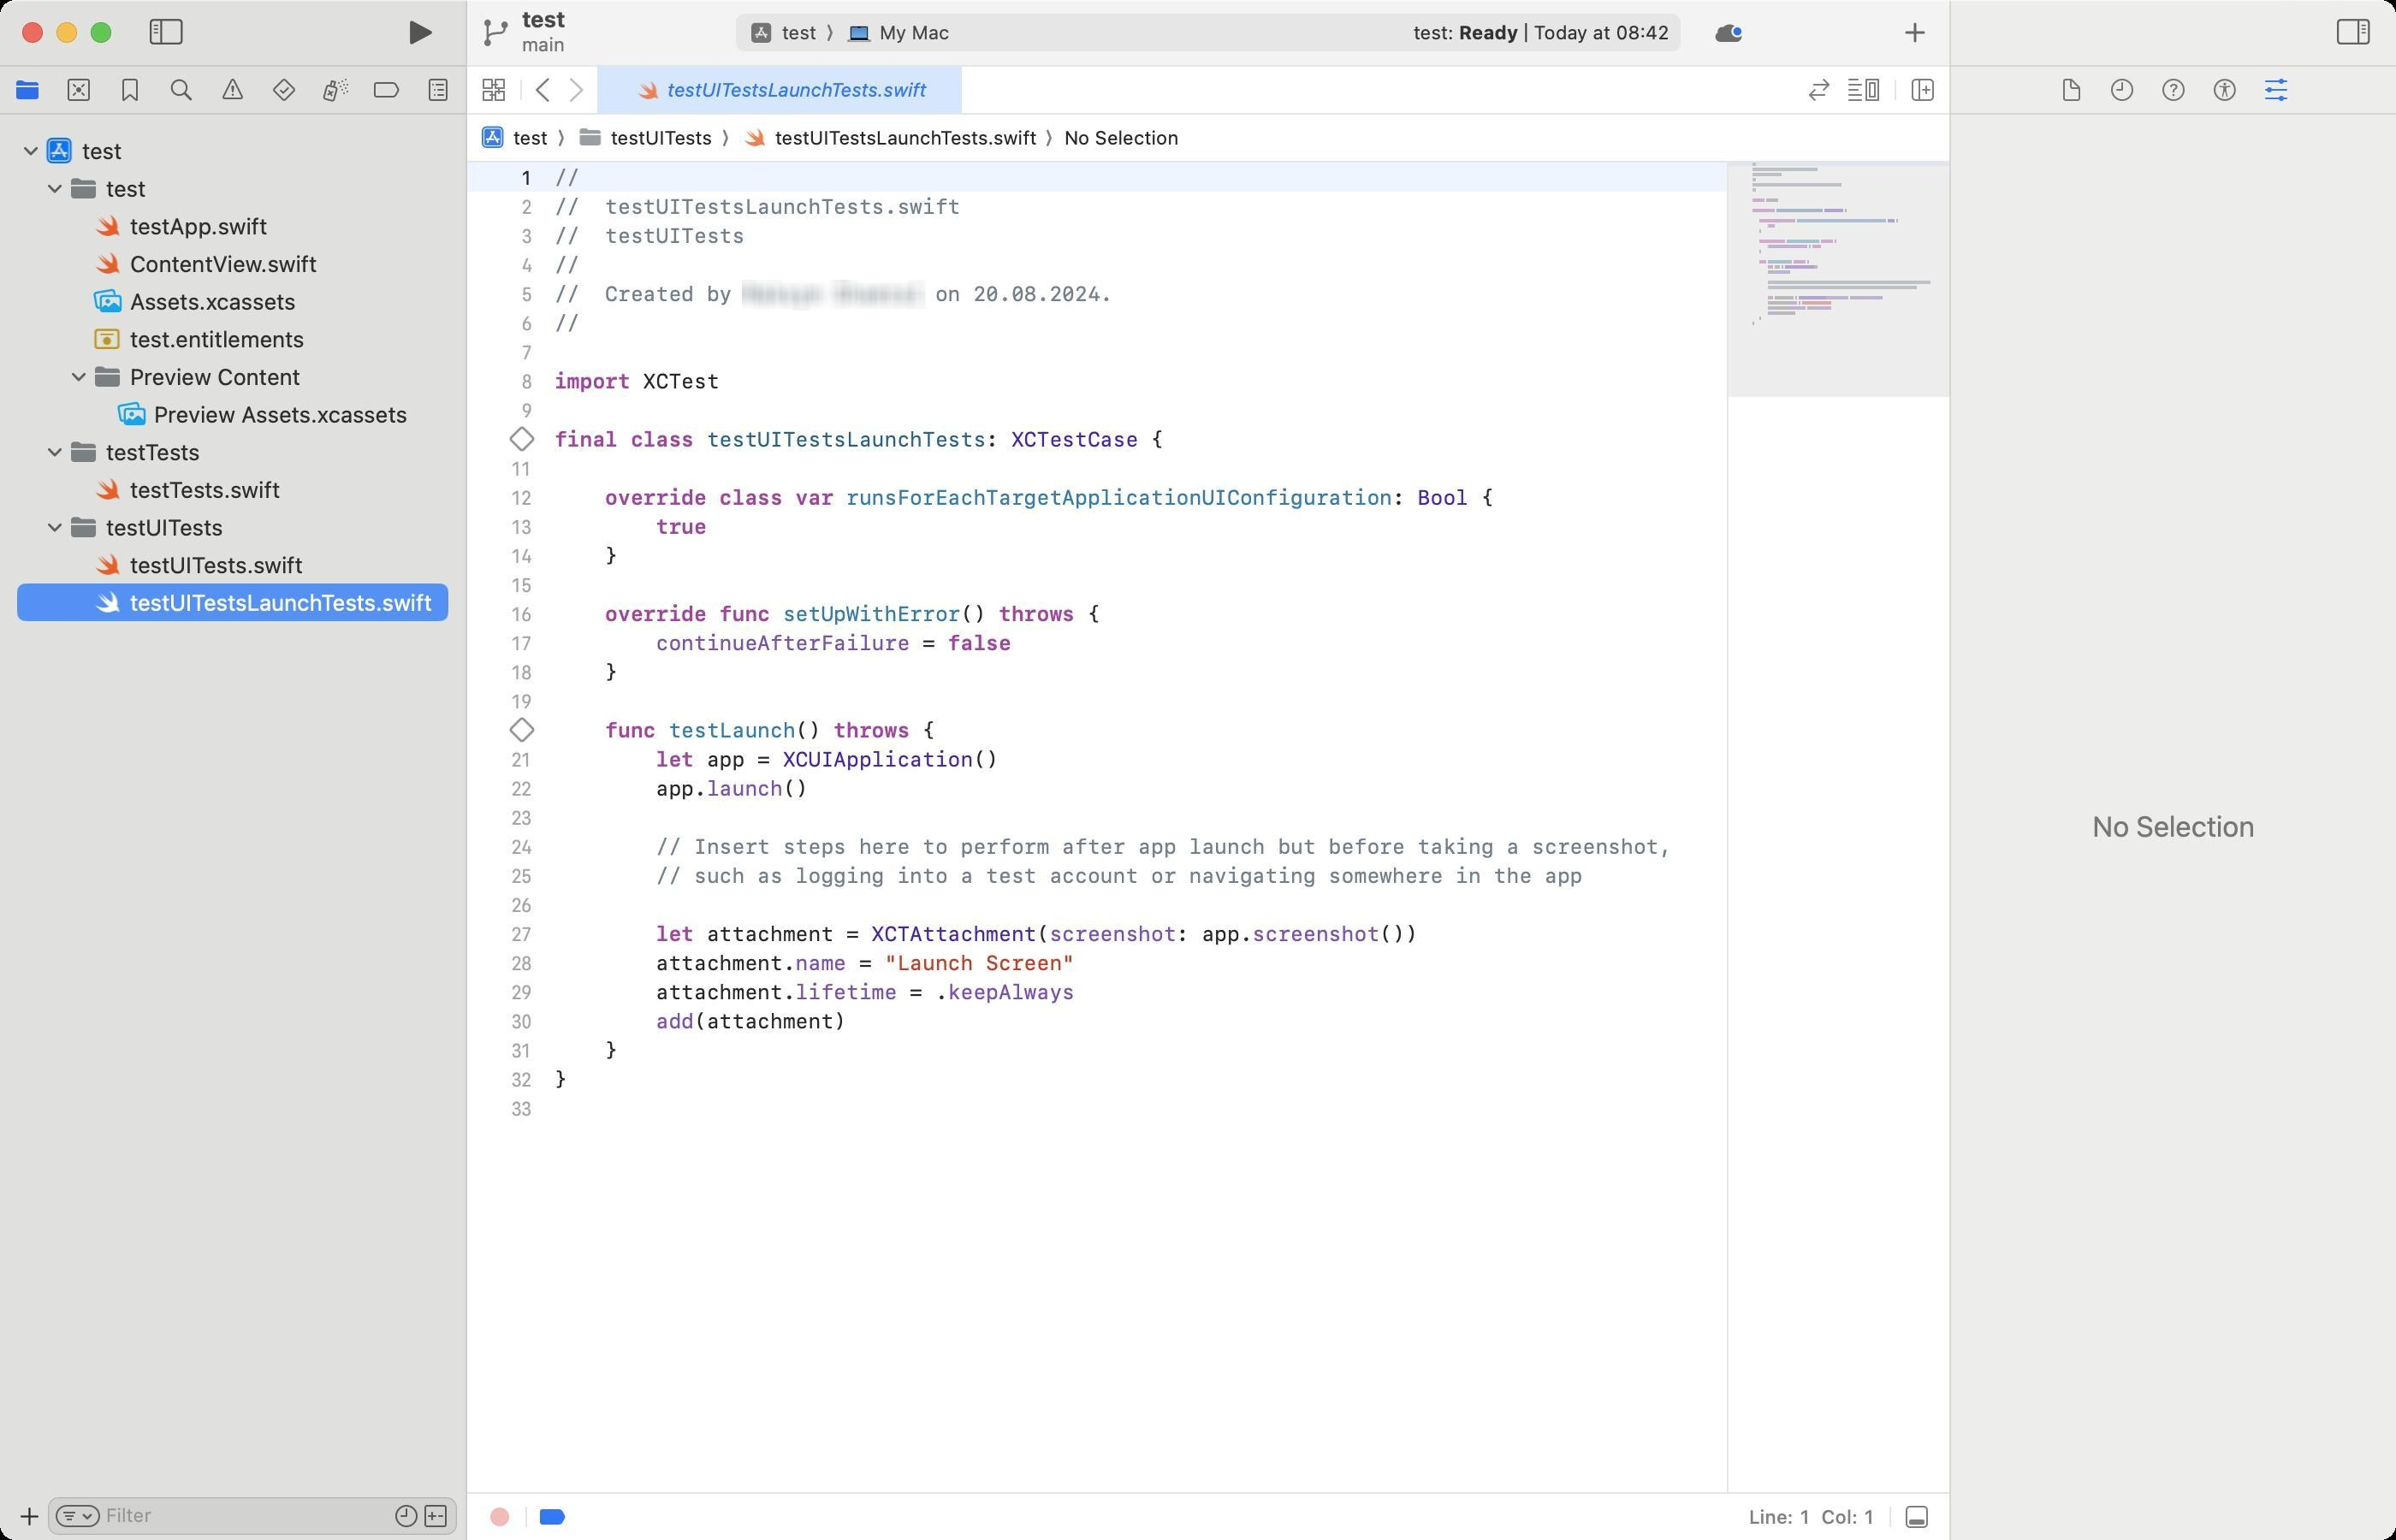
Accessibility tree:
{"name": "test_—_testUITestsLaunchTests.swift", "role": "AXWindow", "description": null, "role_description": "standard window", "value": null, "position": "164.00;127.00", "size": "1400;900", "children": [{"name": "test.xcodeproj", "role": "AXSplitGroup", "description": "/Users/[username]/Code/test/test/test.xcodeproj", "role_description": "split group", "value": null, "position": "0.00;0.00", "size": "1400;900", "children": [{"name": null, "role": "AXGroup", "description": "navigator", "role_description": "group", "value": null, "position": "0.00;0.00", "size": "272;900", "children": [{"name": "", "role": "AXRadioButton", "description": "Project", "role_description": "radio button", "value": 1, "position": "1.00;39.00", "size": "30;27", "children": []}, {"name": "", "role": "AXRadioButton", "description": "Source Control", "role_description": "radio button", "value": 0, "position": "31.00;39.00", "size": "30;27", "children": []}, {"name": "", "role": "AXRadioButton", "description": "Bookmarks", "role_description": "radio button", "value": 0, "position": "61.00;39.00", "size": "30;27", "children": []}, {"name": "", "role": "AXRadioButton", "description": "Find", "role_description": "radio button", "value": 0, "position": "91.00;39.00", "size": "30;27", "children": []}, {"name": "", "role": "AXRadioButton", "description": "Issues", "role_description": "radio button", "value": 0, "position": "121.00;39.00", "size": "30;27", "children": []}, {"name": "", "role": "AXRadioButton", "description": "Tests", "role_description": "radio button", "value": 0, "position": "151.00;39.00", "size": "30;27", "children": []}, {"name": "", "role": "AXRadioButton", "description": "Debug", "role_description": "radio button", "value": 0, "position": "181.00;39.00", "size": "30;27", "children": []}, {"name": "", "role": "AXRadioButton", "description": "Breakpoints", "role_description": "radio button", "value": 0, "position": "211.00;39.00", "size": "30;27", "children": []}, {"name": "", "role": "AXRadioButton", "description": "Reports", "role_description": "radio button", "value": 0, "position": "241.00;39.00", "size": "30;27", "children": []}, {"name": null, "role": "AXScrollArea", "description": null, "role_description": "scroll area", "value": null, "position": "0.00;67.00", "size": "272;805", "children": [{"name": null, "role": "AXOutline", "description": "Project Navigator", "role_description": "outline", "value": null, "position": "0.00;77.00", "size": "272;795", "children": [{"name": null, "role": "AXRow", "description": null, "role_description": "outline row", "value": null, "position": "0.00;77.00", "size": "272;22", "children": [{"name": null, "role": "AXCell", "description": null, "role_description": "cell", "value": null, "position": "10.00;77.00", "size": "252;22", "children": [{"name": "Project", "role": "AXImage", "description": "", "role_description": "", "value": null, "position": "25.75;78.50", "size": "19;18", "children": []}, {"name": null, "role": "AXTextField", "description": null, "role_description": "text field", "value": "test", "position": "46.00;80.00", "size": "210;16", "children": []}, {"name": null, "role": "AXDisclosureTriangle", "description": null, "role_description": "disclosure triangle", "value": 1, "position": "12.00;77.00", "size": "13;22", "children": []}]}]}, {"name": null, "role": "AXRow", "description": null, "role_description": "outline row", "value": null, "position": "0.00;99.00", "size": "272;22", "children": [{"name": null, "role": "AXCell", "description": null, "role_description": "cell", "value": null, "position": "10.00;99.00", "size": "252;22", "children": [{"name": "Group", "role": "AXImage", "description": "", "role_description": "", "value": null, "position": "40.00;103.00", "size": "18;14", "children": []}, {"name": null, "role": "AXTextField", "description": null, "role_description": "text field", "value": "test", "position": "60.00;102.00", "size": "196;16", "children": []}, {"name": null, "role": "AXDisclosureTriangle", "description": null, "role_description": "disclosure triangle", "value": 1, "position": "26.00;99.00", "size": "13;22", "children": []}]}]}, {"name": null, "role": "AXRow", "description": null, "role_description": "outline row", "value": null, "position": "0.00;121.00", "size": "272;22", "children": [{"name": null, "role": "AXCell", "description": null, "role_description": "cell", "value": null, "position": "10.00;121.00", "size": "252;22", "children": [{"name": "Swift_Source", "role": "AXImage", "description": "", "role_description": "", "value": null, "position": "54.75;124.00", "size": "17;15", "children": []}, {"name": null, "role": "AXTextField", "description": null, "role_description": "text field", "value": "testApp.swift", "position": "74.00;124.00", "size": "182;16", "children": []}]}]}, {"name": null, "role": "AXRow", "description": null, "role_description": "outline row", "value": null, "position": "0.00;143.00", "size": "272;22", "children": [{"name": null, "role": "AXCell", "description": null, "role_description": "cell", "value": null, "position": "10.00;143.00", "size": "252;22", "children": [{"name": "Swift_Source", "role": "AXImage", "description": "", "role_description": "", "value": null, "position": "54.75;146.00", "size": "17;15", "children": []}, {"name": null, "role": "AXTextField", "description": null, "role_description": "text field", "value": "ContentView.swift", "position": "74.00;146.00", "size": "182;16", "children": []}]}]}, {"name": null, "role": "AXRow", "description": null, "role_description": "outline row", "value": null, "position": "0.00;165.00", "size": "272;22", "children": [{"name": null, "role": "AXCell", "description": null, "role_description": "cell", "value": null, "position": "10.00;165.00", "size": "252;22", "children": [{"name": "Folder", "role": "AXImage", "description": "", "role_description": "", "value": null, "position": "53.00;167.50", "size": "20;16", "children": []}, {"name": null, "role": "AXTextField", "description": null, "role_description": "text field", "value": "Assets.xcassets", "position": "74.00;168.00", "size": "182;16", "children": []}]}]}, {"name": null, "role": "AXRow", "description": null, "role_description": "outline row", "value": null, "position": "0.00;187.00", "size": "272;22", "children": [{"name": null, "role": "AXCell", "description": null, "role_description": "cell", "value": null, "position": "10.00;187.00", "size": "252;22", "children": [{"name": "Entitlements_File", "role": "AXImage", "description": "", "role_description": "", "value": null, "position": "53.75;191.00", "size": "19;14", "children": []}, {"name": null, "role": "AXTextField", "description": null, "role_description": "text field", "value": "test.entitlements", "position": "74.00;190.00", "size": "182;16", "children": []}]}]}, {"name": null, "role": "AXRow", "description": null, "role_description": "outline row", "value": null, "position": "0.00;209.00", "size": "272;22", "children": [{"name": null, "role": "AXCell", "description": null, "role_description": "cell", "value": null, "position": "10.00;209.00", "size": "252;22", "children": [{"name": "Group", "role": "AXImage", "description": "", "role_description": "", "value": null, "position": "54.00;213.00", "size": "18;14", "children": []}, {"name": null, "role": "AXTextField", "description": null, "role_description": "text field", "value": "Preview Content", "position": "74.00;212.00", "size": "182;16", "children": []}, {"name": null, "role": "AXDisclosureTriangle", "description": null, "role_description": "disclosure triangle", "value": 1, "position": "40.00;209.00", "size": "13;22", "children": []}]}]}, {"name": null, "role": "AXRow", "description": null, "role_description": "outline row", "value": null, "position": "0.00;231.00", "size": "272;22", "children": [{"name": null, "role": "AXCell", "description": null, "role_description": "cell", "value": null, "position": "10.00;231.00", "size": "252;22", "children": [{"name": "Folder", "role": "AXImage", "description": "", "role_description": "", "value": null, "position": "67.00;233.50", "size": "20;16", "children": []}, {"name": null, "role": "AXTextField", "description": null, "role_description": "text field", "value": "Preview Assets.xcassets", "position": "88.00;234.00", "size": "168;16", "children": []}]}]}, {"name": null, "role": "AXRow", "description": null, "role_description": "outline row", "value": null, "position": "0.00;253.00", "size": "272;22", "children": [{"name": null, "role": "AXCell", "description": null, "role_description": "cell", "value": null, "position": "10.00;253.00", "size": "252;22", "children": [{"name": "Group", "role": "AXImage", "description": "", "role_description": "", "value": null, "position": "40.00;257.00", "size": "18;14", "children": []}, {"name": null, "role": "AXTextField", "description": null, "role_description": "text field", "value": "testTests", "position": "60.00;256.00", "size": "196;16", "children": []}, {"name": null, "role": "AXDisclosureTriangle", "description": null, "role_description": "disclosure triangle", "value": 1, "position": "26.00;253.00", "size": "13;22", "children": []}]}]}, {"name": null, "role": "AXRow", "description": null, "role_description": "outline row", "value": null, "position": "0.00;275.00", "size": "272;22", "children": [{"name": null, "role": "AXCell", "description": null, "role_description": "cell", "value": null, "position": "10.00;275.00", "size": "252;22", "children": [{"name": "Swift_Source", "role": "AXImage", "description": "", "role_description": "", "value": null, "position": "54.75;278.00", "size": "17;15", "children": []}, {"name": null, "role": "AXTextField", "description": null, "role_description": "text field", "value": "testTests.swift", "position": "74.00;278.00", "size": "182;16", "children": []}]}]}, {"name": null, "role": "AXRow", "description": null, "role_description": "outline row", "value": null, "position": "0.00;297.00", "size": "272;22", "children": [{"name": null, "role": "AXCell", "description": null, "role_description": "cell", "value": null, "position": "10.00;297.00", "size": "252;22", "children": [{"name": "Group", "role": "AXImage", "description": "", "role_description": "", "value": null, "position": "40.00;301.00", "size": "18;14", "children": []}, {"name": null, "role": "AXTextField", "description": null, "role_description": "text field", "value": "testUITests", "position": "60.00;300.00", "size": "196;16", "children": []}, {"name": null, "role": "AXDisclosureTriangle", "description": null, "role_description": "disclosure triangle", "value": 1, "position": "26.00;297.00", "size": "13;22", "children": []}]}]}, {"name": null, "role": "AXRow", "description": null, "role_description": "outline row", "value": null, "position": "0.00;319.00", "size": "272;22", "children": [{"name": null, "role": "AXCell", "description": null, "role_description": "cell", "value": null, "position": "10.00;319.00", "size": "252;22", "children": [{"name": "Swift_Source", "role": "AXImage", "description": "", "role_description": "", "value": null, "position": "54.75;322.00", "size": "17;15", "children": []}, {"name": null, "role": "AXTextField", "description": null, "role_description": "text field", "value": "testUITests.swift", "position": "74.00;322.00", "size": "182;16", "children": []}]}]}, {"name": null, "role": "AXRow", "description": null, "role_description": "outline row", "value": null, "position": "0.00;341.00", "size": "272;22", "children": [{"name": null, "role": "AXCell", "description": null, "role_description": "cell", "value": null, "position": "10.00;341.00", "size": "252;22", "children": [{"name": "Swift_Source", "role": "AXImage", "description": "", "role_description": "", "value": null, "position": "54.75;344.00", "size": "17;15", "children": []}, {"name": null, "role": "AXTextField", "description": null, "role_description": "text field", "value": "testUITestsLaunchTests.swift", "position": "74.00;344.00", "size": "182;16", "children": []}]}]}, {"name": null, "role": "AXColumn", "description": null, "role_description": "column", "value": null, "position": "10.00;77.00", "size": "252;795", "children": []}]}]}, {"name": null, "role": "AXTextField", "description": "Project navigator filter", "role_description": "search text field", "value": null, "position": "28.00;875.00", "size": "239;22", "children": [{"name": "Recent_files", "role": "AXCheckBox", "description": null, "role_description": "toggle button", "value": 0, "position": "229.00;876.00", "size": "17;20", "children": []}, {"name": "Files_with_source-control_status", "role": "AXCheckBox", "description": null, "role_description": "toggle button", "value": 0, "position": "246.00;876.00", "size": "17;20", "children": []}, {"name": "", "role": "AXUnknown", "description": "cancel", "role_description": "unknown", "value": null, "position": "-164.00;968.00", "size": "11;22", "children": [{"name": "", "role": "AXButton", "description": "cancel", "role_description": "button", "value": null, "position": "-164.00;968.00", "size": "11;22", "children": []}]}, {"name": null, "role": "AXButton", "description": "Icon View Drop Down", "role_description": "button", "value": null, "position": "47.50;884.00", "size": "7;4", "children": []}]}, {"name": "", "role": "AXMenuButton", "description": null, "role_description": "menu button", "value": null, "position": "2.00;876.00", "size": "26;20", "children": []}]}, {"name": null, "role": "AXSplitter", "description": null, "role_description": "splitter", "value": 272.0, "position": "272.00;38.00", "size": "1;862", "children": []}, {"name": null, "role": "AXGroup", "description": "editor area", "role_description": "group", "value": null, "position": "273.00;0.00", "size": "866;900", "children": [{"name": null, "role": "AXSplitGroup", "description": null, "role_description": "split group", "value": null, "position": "273.00;0.00", "size": "866;900", "children": [{"name": null, "role": "AXSplitGroup", "description": null, "role_description": "split group", "value": null, "position": "273.00;0.00", "size": "866;900", "children": [{"name": null, "role": "AXGroup", "description": "testUITestsLaunchTests.swift", "role_description": "group", "value": null, "position": "273.00;0.00", "size": "866;900", "children": [{"name": null, "role": "AXGroup", "description": "testUITestsLaunchTests.swift", "role_description": "group", "value": null, "position": "273.00;0.00", "size": "866;900", "children": [{"name": null, "role": "AXSplitGroup", "description": null, "role_description": "split group", "value": null, "position": "273.00;0.00", "size": "866;900", "children": [{"name": null, "role": "AXScrollArea", "description": null, "role_description": "scroll area", "value": null, "position": "273.00;95.00", "size": "866;777", "children": [{"name": null, "role": "AXTextArea", "description": "Source Editor", "role_description": "text entry area", "value": "//\n//  testUITestsLaunchTests.swift\n//  testUITests\n//\n//  Created by [name] [surname] on 20.08.2024.\n//\n\nimport XCTest\n\nfinal class testUITestsLaunchTests: XCTestCase {\n\n    override class var runsForEachTargetApplicationUIConfiguration: Bool {\n        true\n    }\n\n    override func setUpWithError() throws {\n        continueAfterFailure = false\n    }\n\n    func testLaunch() throws {\n        let app = XCUIApplication()\n        app.launch()\n\n        // Insert steps here to perform after app launch but before taking a screenshot,\n        // such as logging into a test account or navigating somewhere in the app\n\n        let attachment = XCTAttachment(screenshot: app.screenshot())\n        attachment.name = \"Launch Screen\"\n        attachment.lifetime = .keepAlways\n        add(attachment)\n    }\n}\n", "position": "273.00;94.00", "size": "866;952", "children": []}, {"name": null, "role": "AXScrollBar", "description": null, "role_description": "scroll bar", "value": 0.005730659235268831, "position": "1123.00;95.00", "size": "16;777", "children": [{"name": null, "role": "AXValueIndicator", "description": null, "role_description": "value indicator", "value": 0.005730659235268831, "position": "1127.00;96.50", "size": "12;649", "children": []}, {"name": null, "role": "AXButton", "description": null, "role_description": "increment arrow button", "value": null, "position": "1123.00;95.00", "size": "0;0", "children": []}, {"name": null, "role": "AXButton", "description": null, "role_description": "decrement arrow button", "value": null, "position": "1123.00;95.00", "size": "0;0", "children": []}, {"name": null, "role": "AXButton", "description": null, "role_description": "increment page button", "value": null, "position": "1127.00;746.00", "size": "12;126", "children": []}, {"name": null, "role": "AXButton", "description": null, "role_description": "decrement page button", "value": null, "position": "1127.00;95.00", "size": "12;2", "children": []}]}, {"name": null, "role": "AXGroup", "description": "Source Editor Gutter", "role_description": "group", "value": null, "position": "284.00;94.00", "size": "30;952", "children": [{"name": null, "role": "AXButton", "description": "Annotation Line 10: Line: 10", "role_description": "button", "value": "No result", "position": "297.00;248.00", "size": "16;17", "children": []}, {"name": null, "role": "AXButton", "description": "Annotation Line 20: Line: 20", "role_description": "button", "value": "No result", "position": "297.00;418.00", "size": "16;17", "children": []}]}, {"name": null, "role": "AXGroup", "description": "Source Editor Change Gutter", "role_description": "group", "value": null, "position": "273.00;94.00", "size": "11;952", "children": []}, {"name": null, "role": "AXGroup", "description": "Source Editor Minimap", "role_description": "group", "value": null, "position": "1009.00;0.00", "size": "130;900", "children": [{"name": "Minimap_Landmark", "role": "AXStaticText", "description": "testUITestsLaunchTests", "role_description": "text", "value": null, "position": "1024.00;119.00", "size": "110;11", "children": []}, {"name": "Minimap_Landmark", "role": "AXStaticText", "description": "runsForEachTargetApplicationUIConfiguration", "role_description": "text", "value": null, "position": "1028.00;125.00", "size": "106;11", "children": []}, {"name": "Minimap_Landmark", "role": "AXStaticText", "description": "setUpWithError()", "role_description": "text", "value": null, "position": "1028.00;137.00", "size": "106;11", "children": []}, {"name": "Minimap_Landmark", "role": "AXStaticText", "description": "testLaunch()", "role_description": "text", "value": null, "position": "1028.00;149.00", "size": "106;11", "children": []}]}]}]}, {"name": null, "role": "AXGroup", "description": "Jump Bar", "role_description": "group", "value": null, "position": "273.00;67.00", "size": "866;28", "children": [{"name": null, "role": "AXPopUpButton", "description": null, "role_description": "pop up button", "value": "test", "position": "273.00;67.00", "size": "62;27", "children": []}, {"name": null, "role": "AXPopUpButton", "description": null, "role_description": "pop up button", "value": "testUITests", "position": "335.00;67.00", "size": "96;27", "children": []}, {"name": null, "role": "AXPopUpButton", "description": null, "role_description": "pop up button", "value": "testUITestsLaunchTests.swift", "position": "431.00;67.00", "size": "189;27", "children": []}, {"name": null, "role": "AXPopUpButton", "description": null, "role_description": "pop up button", "value": "No Selection", "position": "620.00;67.00", "size": "83;27", "children": []}]}]}, {"name": null, "role": "AXGroup", "description": "Tab Bar", "role_description": "group", "value": null, "position": "273.00;39.00", "size": "866;28", "children": [{"name": "Tab_bar,_1_tab", "role": "AXTabGroup", "description": "tab bar", "role_description": "tab group", "value": "{\n    \"name\": \"testUITestsLaunchTests.swift\",\n    \"role\": \"AXRadioButton\",\n    \"description\": null,\n    \"role_description\": \"tab\",\n    \"value\": true,\n    \"position\": \"349.00;39.00\",\n    \"size\": \"213;27\",\n    \"children\": [\n        {\n            \"name\": \"close_tab\",\n            \"role\": \"AXButton\",\n            \"description\": \"Close\",\n            \"role_description\": \"button\",\n            \"value\": null,\n            \"position\": \"353.00;44.50\",\n            \"size\": \"16;16\",\n            \"children\": [\n                {\n                    \"name\": \"close_tab\",\n                    \"role\": \"AXButton\",\n                    \"description\": \"Close\",\n                    \"role_description\": \"button\",\n                    \"value\": null,\n                    \"position\": \"353.00;44.50\",\n                    \"size\": \"16;16\",\n                    \"children\": []\n                }\n            ]\n        }\n    ]\n}", "position": "349.00;39.00", "size": "700;27", "children": [{"name": null, "role": "AXScrollArea", "description": null, "role_description": "scroll area", "value": null, "position": "349.00;39.00", "size": "700;27", "children": [{"name": "testUITestsLaunchTests.swift", "role": "AXRadioButton", "description": null, "role_description": "tab", "value": true, "position": "349.00;39.00", "size": "213;27", "children": [{"name": "close_tab", "role": "AXButton", "description": "Close", "role_description": "button", "value": null, "position": "353.00;44.50", "size": "16;16", "children": [{"name": "close_tab", "role": "AXButton", "description": "Close", "role_description": "button", "value": null, "position": "353.00;44.50", "size": "16;16", "children": []}]}]}]}]}, {"name": "", "role": "AXButton", "description": "Related Items", "role_description": "button", "value": null, "position": "277.00;39.00", "size": "23;27", "children": []}, {"name": "", "role": "AXButton", "description": "Go Back", "role_description": "button", "value": null, "position": "309.00;39.00", "size": "18;27", "children": []}, {"name": "", "role": "AXButton", "description": "Go Forward", "role_description": "button", "value": null, "position": "327.00;39.00", "size": "18;27", "children": []}, {"name": "", "role": "AXCheckBox", "description": "Code Review", "role_description": "toggle button", "value": "0", "position": "1051.00;39.00", "size": "24;27", "children": []}, {"name": "", "role": "AXButton", "description": "editor options", "role_description": "button", "value": null, "position": "1075.00;39.00", "size": "28;27", "children": []}, {"name": "", "role": "AXButton", "description": "Add Editor on Right", "role_description": "button", "value": null, "position": "1112.00;39.00", "size": "23;27", "children": []}]}]}]}, {"name": null, "role": "AXGroup", "description": "debug bar", "role_description": "group", "value": null, "position": "273.00;873.00", "size": "866;27", "children": [{"name": "", "role": "AXButton", "description": "Record UI Test", "role_description": "button", "value": null, "position": "277.00;873.00", "size": "30;27", "children": []}, {"name": "", "role": "AXCheckBox", "description": "Breakpoints", "role_description": "toggle button", "value": 1, "position": "308.00;873.00", "size": "30;27", "children": []}, {"name": null, "role": "AXStaticText", "description": null, "role_description": "text", "value": "Line: 1  Col: 1", "position": "1020.00;879.50", "size": "78;14", "children": []}, {"name": "", "role": "AXButton", "description": "show debug area", "role_description": "button", "value": null, "position": "1105.00;873.00", "size": "30;27", "children": []}]}]}]}, {"name": null, "role": "AXSplitter", "description": null, "role_description": "splitter", "value": 866.0, "position": "1139.00;38.00", "size": "1;862", "children": []}, {"name": null, "role": "AXGroup", "description": "inspector", "role_description": "group", "value": null, "position": "1140.00;0.00", "size": "260;900", "children": [{"name": null, "role": "AXScrollArea", "description": null, "role_description": "scroll area", "value": null, "position": "1140.00;66.00", "size": "260;834", "children": [{"name": null, "role": "AXGroup", "description": null, "role_description": "group", "value": null, "position": "1140.00;66.00", "size": "260;834", "children": [{"name": null, "role": "AXStaticText", "description": null, "role_description": "text", "value": "No Selection", "position": "1218.50;473.00", "size": "103;20", "children": []}]}, {"name": null, "role": "AXScrollBar", "description": null, "role_description": "scroll bar", "value": 0.0, "position": "1384.00;66.00", "size": "16;834", "children": []}]}, {"name": "", "role": "AXRadioButton", "description": "File Inspector", "role_description": "radio button", "value": 0, "position": "1195.00;39.00", "size": "30;27", "children": []}, {"name": "", "role": "AXRadioButton", "description": "History Inspector", "role_description": "radio button", "value": 0, "position": "1225.00;39.00", "size": "30;27", "children": []}, {"name": "", "role": "AXRadioButton", "description": "Quick Help Inspector", "role_description": "radio button", "value": 0, "position": "1255.00;39.00", "size": "30;27", "children": []}, {"name": "", "role": "AXRadioButton", "description": "Accessibility Inspector", "role_description": "radio button", "value": 0, "position": "1285.00;39.00", "size": "30;27", "children": []}, {"name": "", "role": "AXRadioButton", "description": "Attributes Inspector", "role_description": "radio button", "value": 1, "position": "1315.00;39.00", "size": "30;27", "children": []}]}]}, {"name": null, "role": "AXToolbar", "description": null, "role_description": "toolbar", "value": null, "position": "0.00;0.00", "size": "1400;38", "children": [{"name": null, "role": "AXButton", "description": "Hide Navigator", "role_description": "button", "value": null, "position": "76.00;0.00", "size": "42;38", "children": []}, {"name": null, "role": "AXGroup", "description": null, "role_description": "group", "value": null, "position": "176.00;0.00", "size": "92;38", "children": [{"name": "Run", "role": "AXButton", "description": null, "role_description": "button", "value": null, "position": "225.00;7.00", "size": "40;25", "children": []}]}, {"name": null, "role": "AXButton", "description": "Branch Chooser", "role_description": "button", "value": "test, main", "position": "277.00;0.00", "size": "136;38", "children": [{"name": null, "role": "AXButton", "description": "Branch Chooser", "role_description": "button", "value": "test, main", "position": "281.00;2.00", "size": "128;34", "children": [{"name": null, "role": "AXStaticText", "description": null, "role_description": "text", "value": "test", "position": "303.00;3.00", "size": "30;16", "children": []}, {"name": null, "role": "AXStaticText", "description": null, "role_description": "text", "value": "main", "position": "303.00;19.00", "size": "30;14", "children": []}, {"name": null, "role": "AXImage", "description": "", "role_description": "image", "value": null, "position": "281.00;7.00", "size": "18;24", "children": []}]}]}, {"name": null, "role": "AXGroup", "description": null, "role_description": "group", "value": null, "position": "426.00;0.00", "size": "560;38", "children": [{"name": null, "role": "AXGroup", "description": "Activity View", "role_description": "group", "value": null, "position": "430.00;8.00", "size": "552;22", "children": [{"name": null, "role": "AXList", "description": "path", "role_description": "list", "value": null, "position": "430.00;8.00", "size": "140;22", "children": [{"name": null, "role": "AXPopUpButton", "description": "Active Scheme", "role_description": "pop up button", "value": "test", "position": "430.00;8.00", "size": "62;22", "children": []}, {"name": null, "role": "AXPopUpButton", "description": "Active Run Destination", "role_description": "pop up button", "value": "My Mac", "position": "492.00;8.00", "size": "78;22", "children": []}]}, {"name": null, "role": "AXStaticText", "description": null, "role_description": "text", "value": "test: Ready │ Today at 08:42", "position": "824.00;12.00", "size": "154;14", "children": []}]}]}, {"name": null, "role": "AXButton", "description": "Notices", "role_description": "button", "value": null, "position": "995.00;0.00", "size": "30;38", "children": []}, {"name": null, "role": "AXButton", "description": "Library", "role_description": "button", "value": null, "position": "1103.00;0.00", "size": "32;38", "children": []}, {"name": null, "role": "AXButton", "description": "Hide Inspector", "role_description": "button", "value": null, "position": "1354.00;0.00", "size": "42;38", "children": []}]}, {"name": null, "role": "AXButton", "description": null, "role_description": "close button", "value": null, "position": "12.00;11.00", "size": "14;16", "children": []}, {"name": null, "role": "AXButton", "description": null, "role_description": "full screen button", "value": null, "position": "52.00;11.00", "size": "14;16", "children": [{"name": null, "role": "AXGroup", "description": null, "role_description": "group", "value": null, "position": "52.00;11.00", "size": "14;16", "children": [{"name": null, "role": "AXGroup", "description": null, "role_description": "group", "value": null, "position": "52.00;11.00", "size": "14;16", "children": []}]}]}, {"name": null, "role": "AXButton", "description": null, "role_description": "minimize button", "value": null, "position": "32.00;11.00", "size": "14;16", "children": []}]}